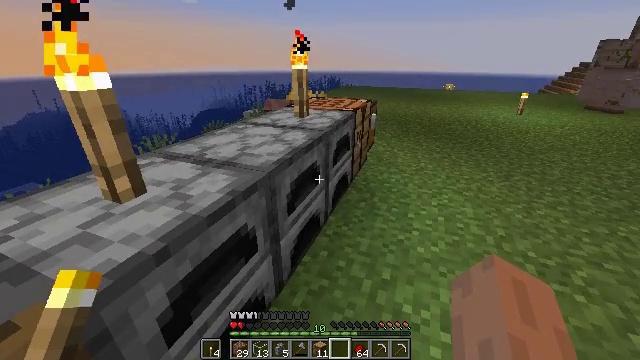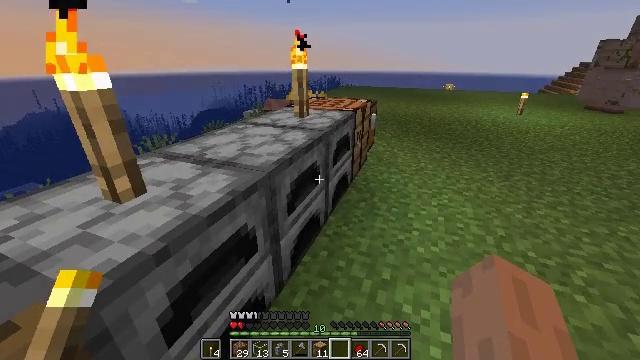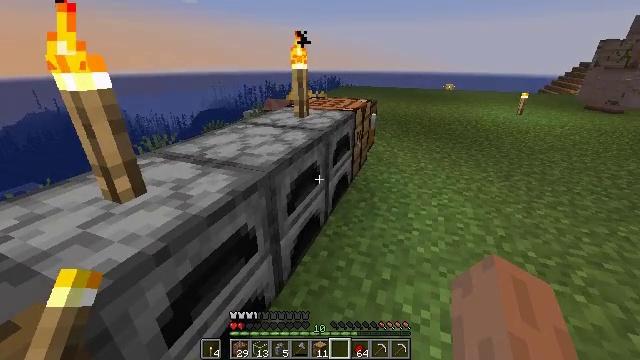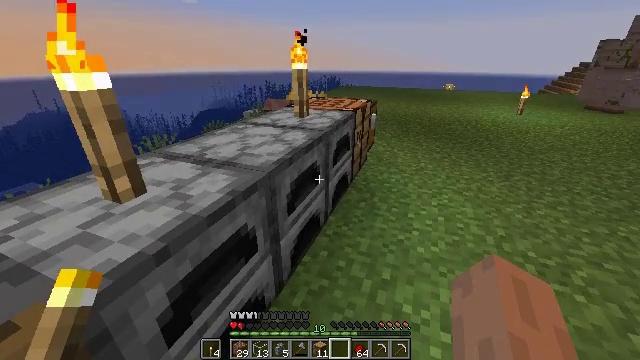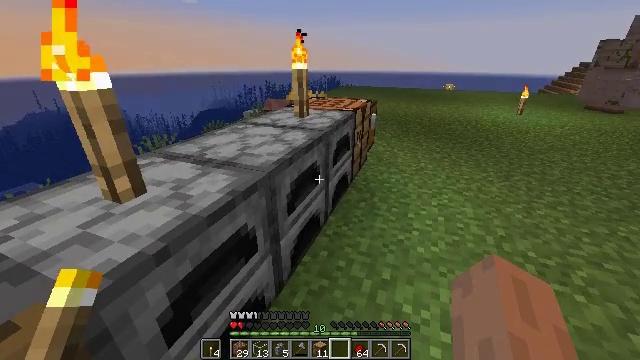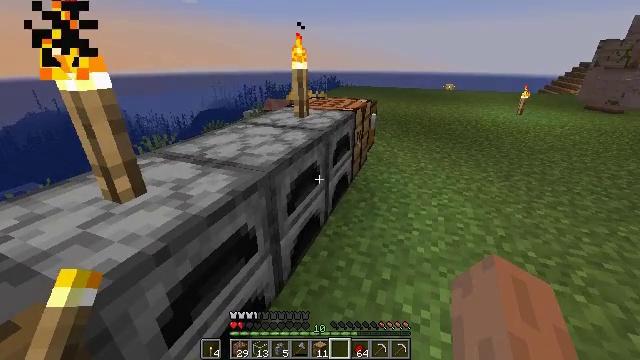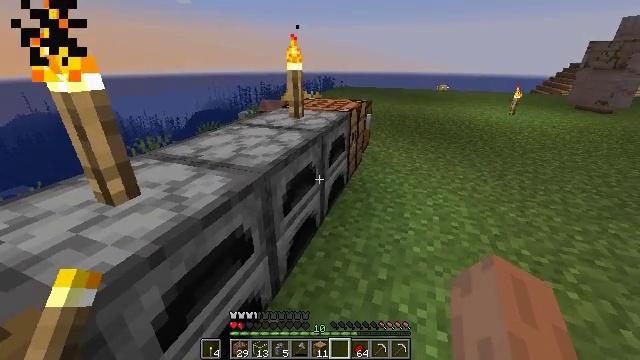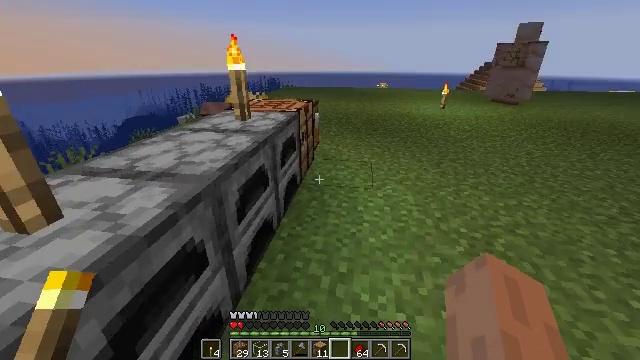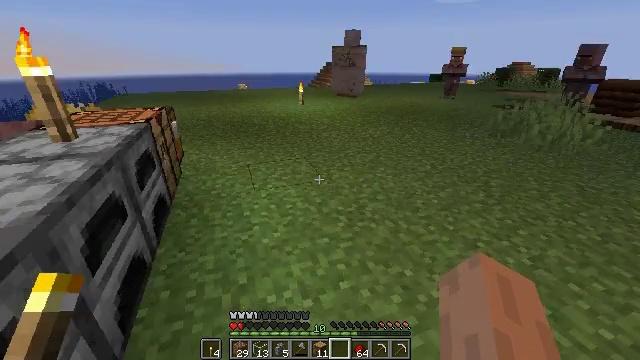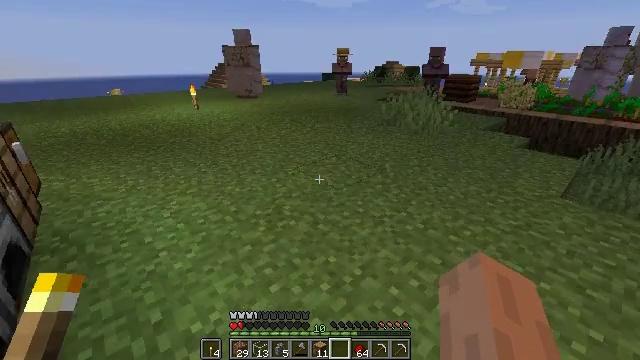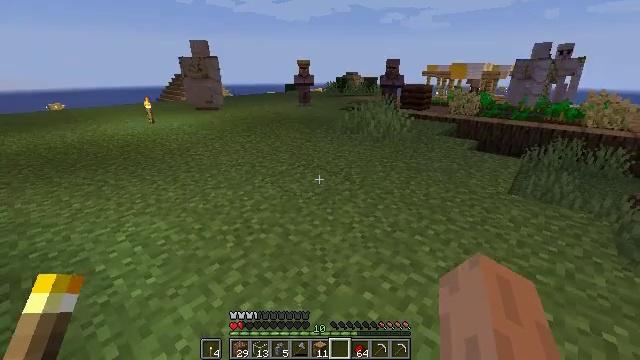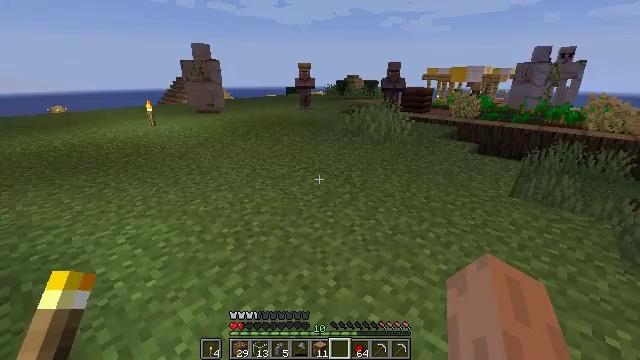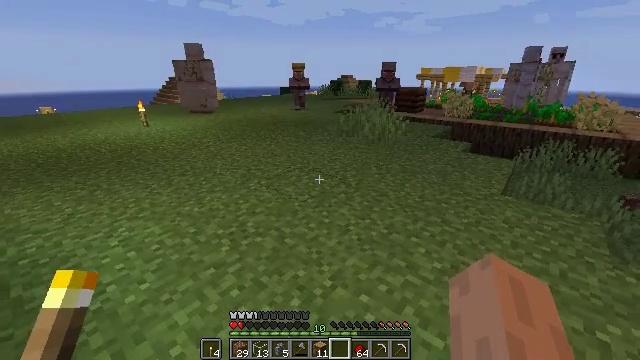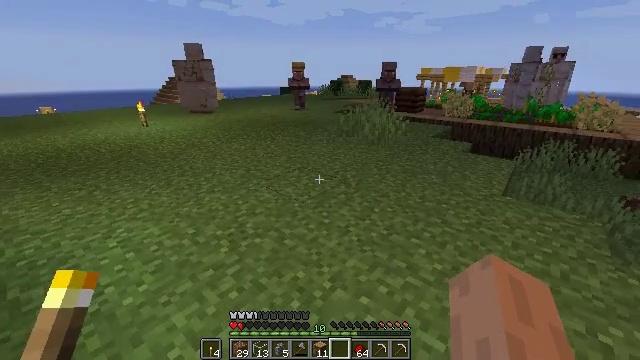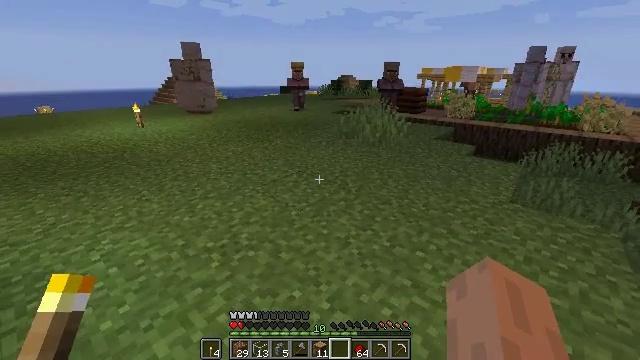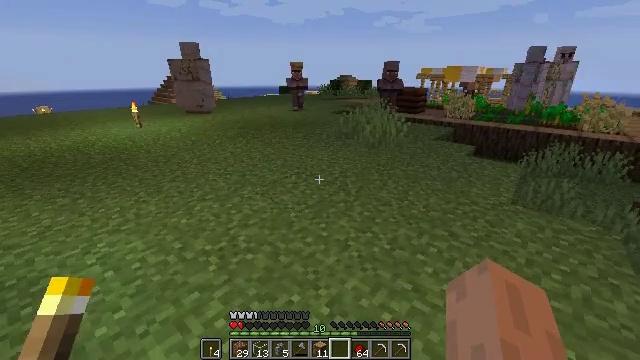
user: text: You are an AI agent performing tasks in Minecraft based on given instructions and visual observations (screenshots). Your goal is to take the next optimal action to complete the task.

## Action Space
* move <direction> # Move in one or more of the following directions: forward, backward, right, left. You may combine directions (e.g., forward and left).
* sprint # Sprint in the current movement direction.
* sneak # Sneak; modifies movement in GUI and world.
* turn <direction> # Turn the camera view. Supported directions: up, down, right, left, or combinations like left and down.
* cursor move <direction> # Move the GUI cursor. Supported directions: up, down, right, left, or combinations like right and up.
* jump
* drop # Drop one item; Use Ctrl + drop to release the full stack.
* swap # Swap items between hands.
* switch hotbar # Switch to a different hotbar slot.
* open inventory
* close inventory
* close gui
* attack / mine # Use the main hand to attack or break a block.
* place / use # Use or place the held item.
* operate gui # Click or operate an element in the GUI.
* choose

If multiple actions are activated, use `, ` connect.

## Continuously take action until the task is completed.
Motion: motion action
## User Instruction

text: Open the crafting grid to craft shears.
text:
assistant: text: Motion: no_op
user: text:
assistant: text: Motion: no_op
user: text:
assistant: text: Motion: no_op
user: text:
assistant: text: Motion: no_op
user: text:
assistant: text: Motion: no_op
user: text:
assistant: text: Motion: turn right
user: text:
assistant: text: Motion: turn right
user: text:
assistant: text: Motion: turn right
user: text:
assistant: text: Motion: turn right
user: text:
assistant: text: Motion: turn right and up
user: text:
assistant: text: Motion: no_op
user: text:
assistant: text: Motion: turn right
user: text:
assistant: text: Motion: move forward
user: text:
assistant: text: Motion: move forward
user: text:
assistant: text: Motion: move forward
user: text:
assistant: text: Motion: move forward, turn left
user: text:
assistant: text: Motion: move forward
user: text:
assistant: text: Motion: move forward
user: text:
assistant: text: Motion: move forward
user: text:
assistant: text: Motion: move forward, sprint
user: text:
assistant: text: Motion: move forward, sprint
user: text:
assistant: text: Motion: move forward, sprint
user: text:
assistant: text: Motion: move forward
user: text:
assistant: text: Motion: move forward
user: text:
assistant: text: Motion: move forward, sprint
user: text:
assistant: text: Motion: move forward, sprint, turn left
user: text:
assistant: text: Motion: move forward, sprint, turn left
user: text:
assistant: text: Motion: move forward, turn left
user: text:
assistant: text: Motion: move forward, turn left
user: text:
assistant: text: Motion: move forward, sprint, turn left